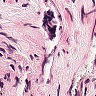
Metastatic tissue present: no